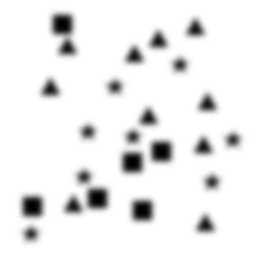
Squares: 6
Triangles: 10
Stars: 8
Total shapes: 24